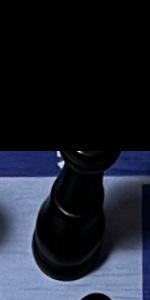
Label: King_Black